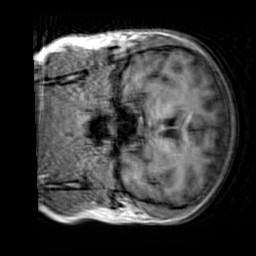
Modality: T1w
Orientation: coronal
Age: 27
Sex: male
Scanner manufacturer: siemens
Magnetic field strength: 3 T
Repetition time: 2.3 s
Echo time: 0.00303 s